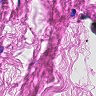
Metastatic tissue present: no